Question: I'd like this subview to extend past its superview, but the superview's border is cutting into the subview. Is there a way to prevent this?

'''
class TheView : UIView {
let theSubView = UIButton()
override init(frame: CGRect) {
super.init(frame: frame)
layer.borderColor = UIColor.gray.cgColor
layer.borderWidth = 1
clipsToBounds = false
addSubview(theSubView)
theSubView.backgroundColor = UIColor.green
theSubView.frame = CGRect(x: 0, y: -10, width: 50, height: 50)
}
}
'''
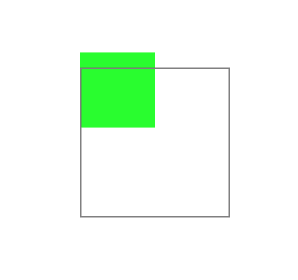
Answer: Instead of using the view's layer's border, draw the border yourself:
'''
class TheView : UIView {
let theSubView = UIButton()
override func draw(_ rect: CGRect) {
UIColor.gray.set()
UIBezierPath(rect: rect).stroke()
}
override init(frame: CGRect) {
super.init(frame: frame)
clipsToBounds = false
isOpaque = false
addSubview(theSubView)
theSubView.backgroundColor = UIColor.green
theSubView.frame = CGRect(x: 0, y: -10, width: 50, height: 50)
}
required init?(coder aDecoder: NSCoder) {
fatalError("init(coder:) has not been implemented")
}
}
'''
<URL>